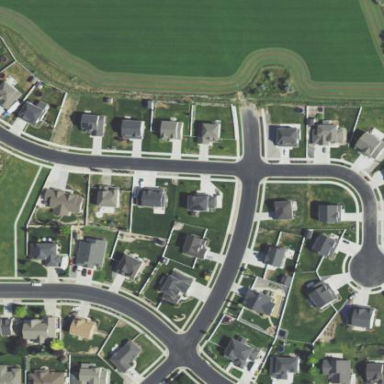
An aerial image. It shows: Single-family residential area.